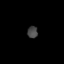
Tissue: lung
Cell type: Epithelial cells
Senescence score: 0.5705
Nuclear area (px): 119
Mean DAPI intensity: 69.437